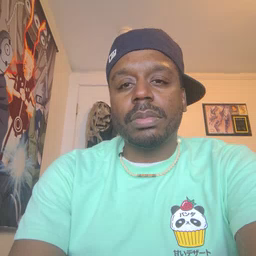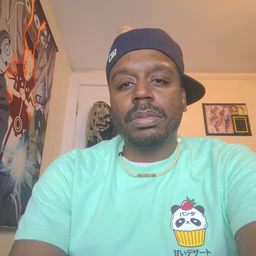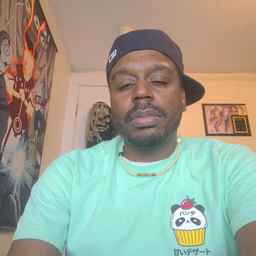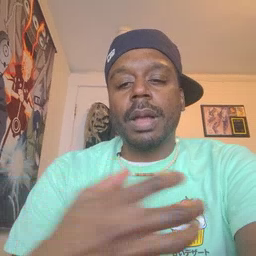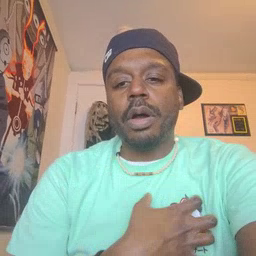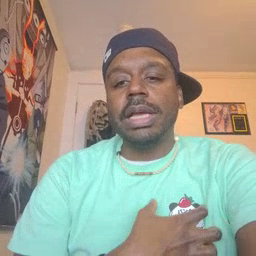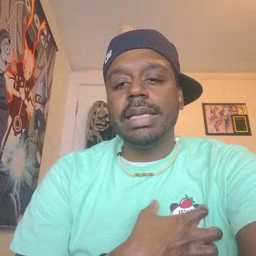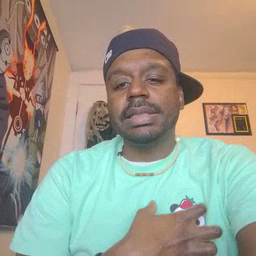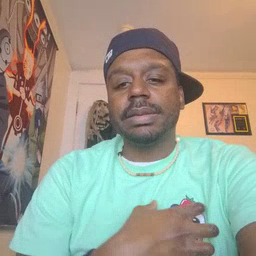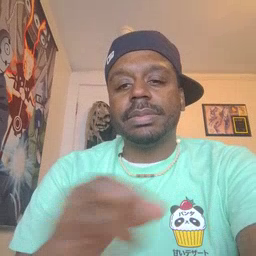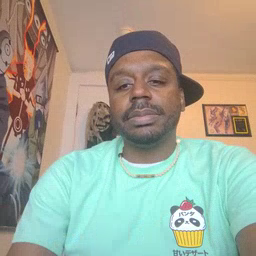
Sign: police